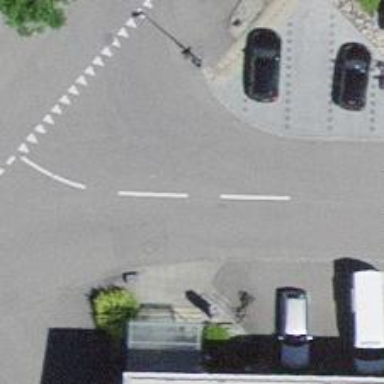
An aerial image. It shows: Residential road with asphalt surface.